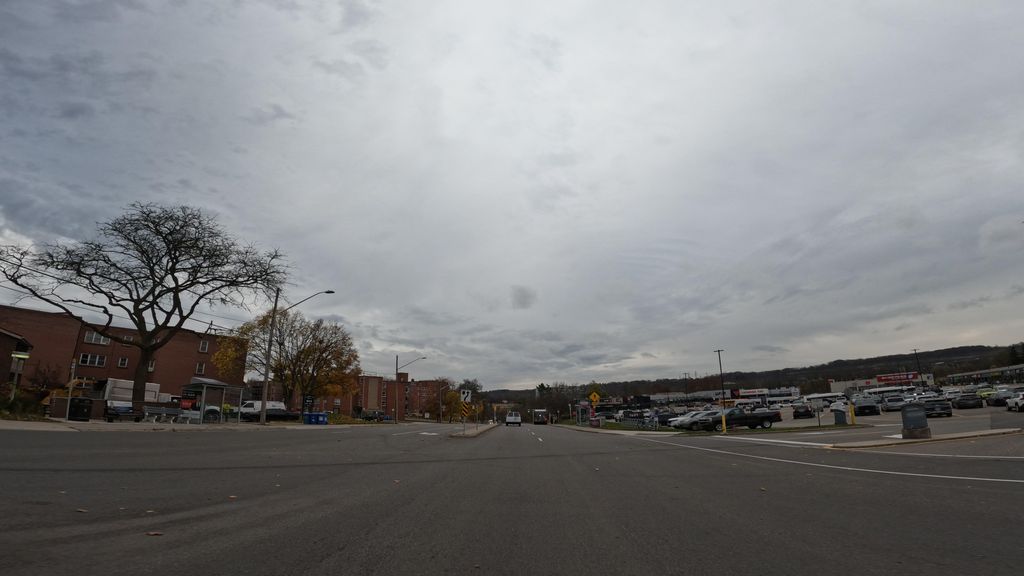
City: hamilton